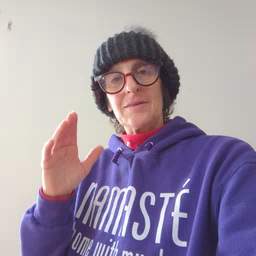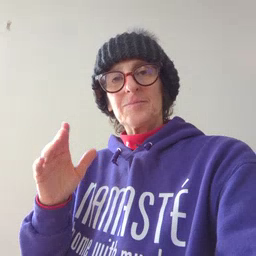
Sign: yellow